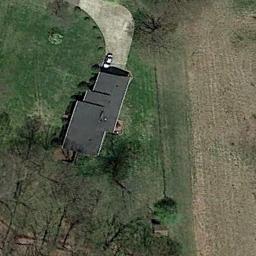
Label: sparse_residential